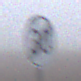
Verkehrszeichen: EndeGeschwindigkeit30
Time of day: MorningAfternoon
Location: Outdoor (RoadRail)
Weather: Overcast
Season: NotSpecified
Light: Natural